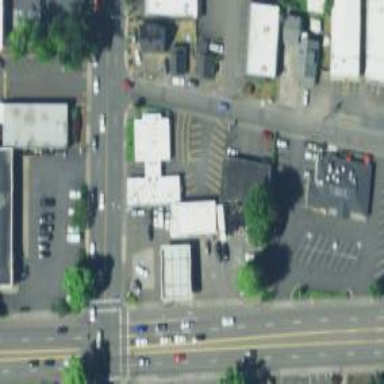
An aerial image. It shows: Convenience shop.